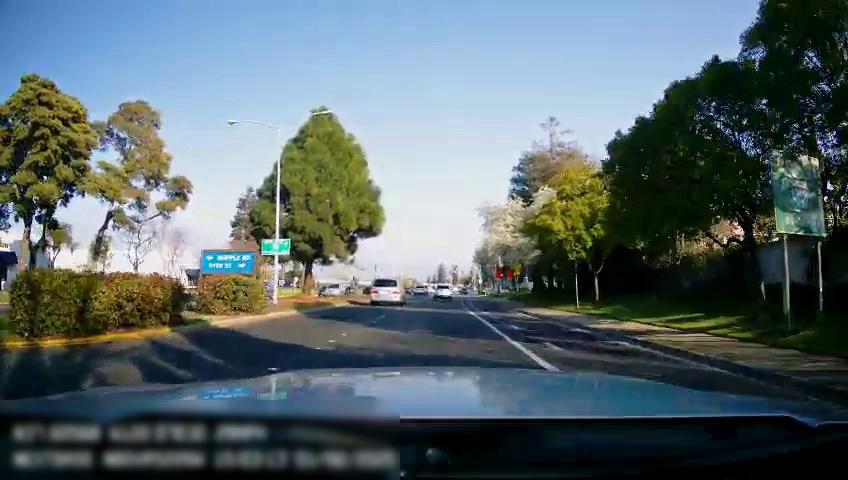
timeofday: Day
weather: Sunny
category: Drivable Space
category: Vehicles | Car
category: Vehicles | SUV
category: Vehicles | Van
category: Vehicles | SUV
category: Vehicles | Van
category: Vehicles | SUV
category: Lanes | Current Lane
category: Lanes | Current Lane
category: Traffic | Signs
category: Traffic | Signs
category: Traffic | Signs